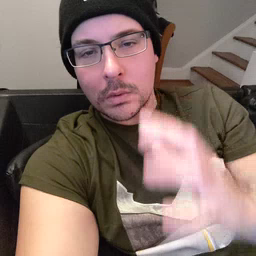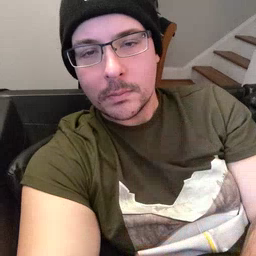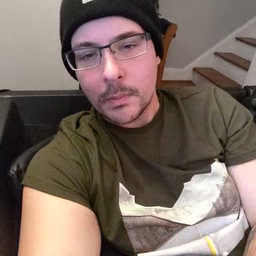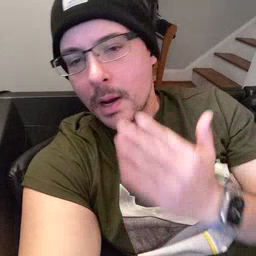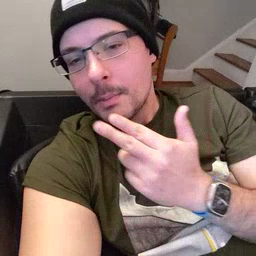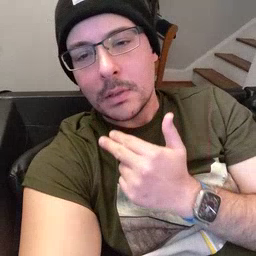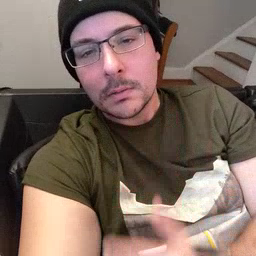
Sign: napkin